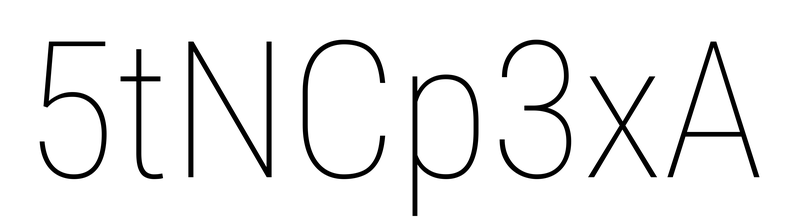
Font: Roboto_Condensed_Thin